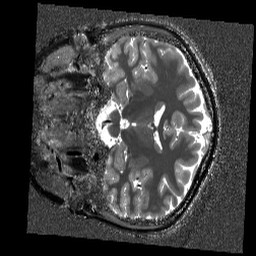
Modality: T1w
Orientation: coronal